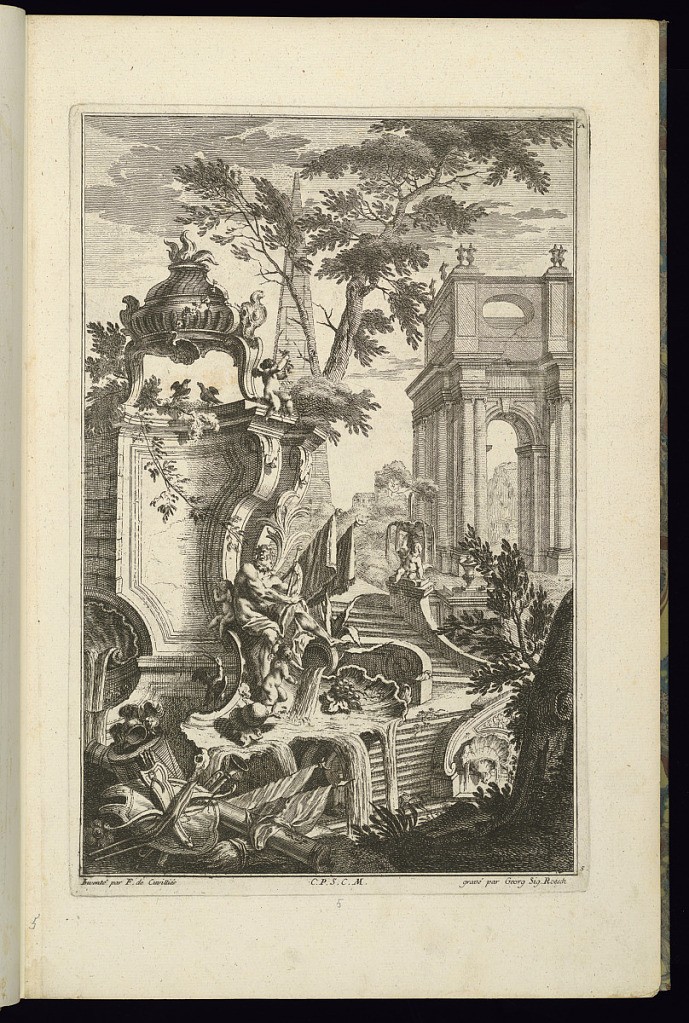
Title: Design for Fountain with a River God
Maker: François de Cuvilliés the Elder, Belgian, 1695 - 1768
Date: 1745
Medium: Etching and engraving on off-white laid paper
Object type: Print
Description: Design for a fountain pouring over stairs. The space features a distant landscape, a classical building, and the fountain is decorated with a flaming urn, a river god, sprays of leaves, putti, and attributes of war in the lower left. The plate is signed and numbered.